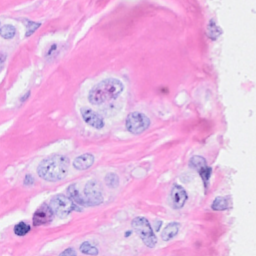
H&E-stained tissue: Breast